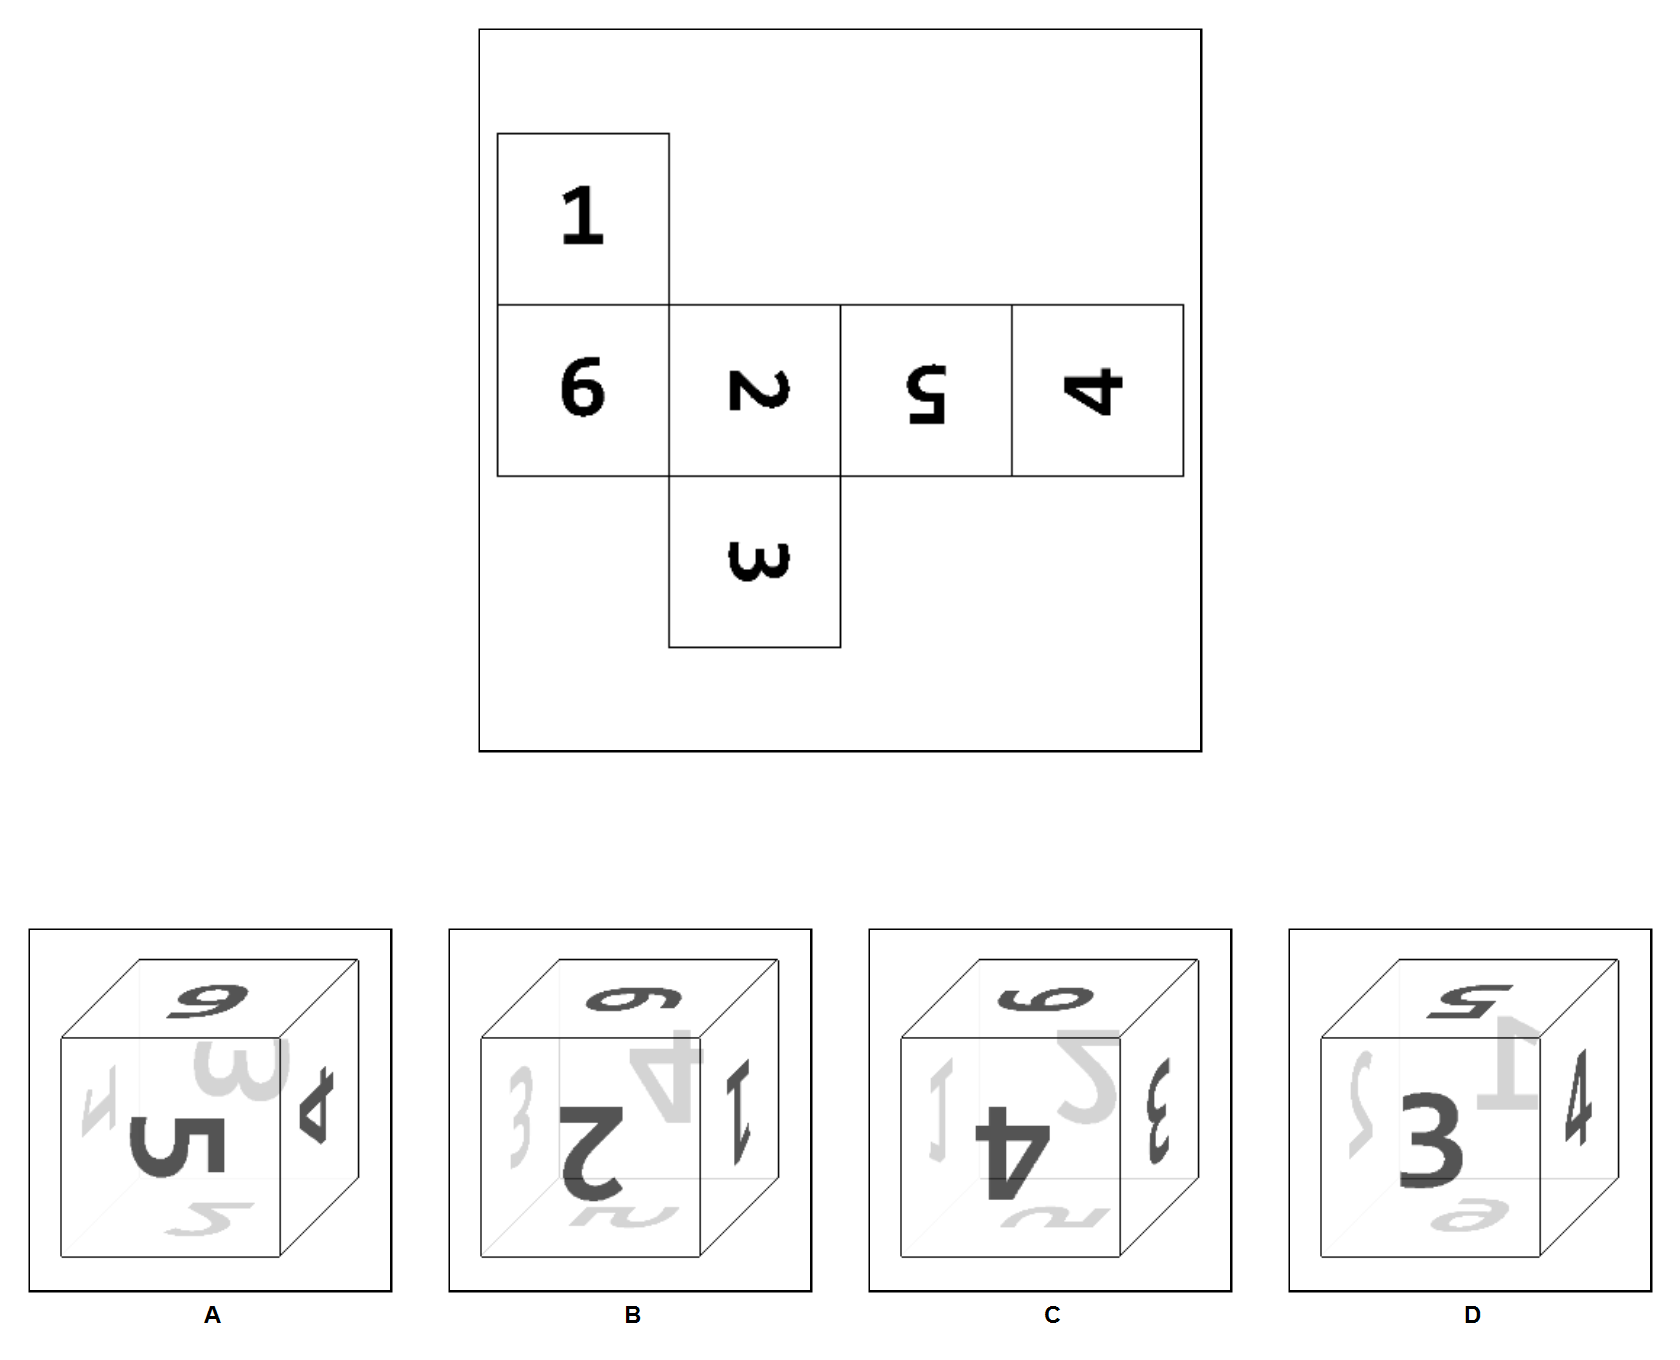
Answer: A